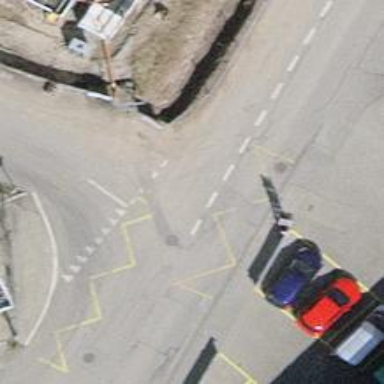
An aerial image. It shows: Public transport stop position.